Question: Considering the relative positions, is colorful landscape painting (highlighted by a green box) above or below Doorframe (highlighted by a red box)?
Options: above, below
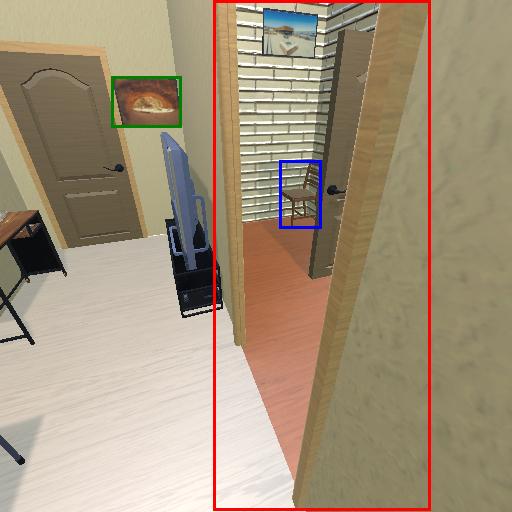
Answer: above